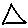
Label: triangle